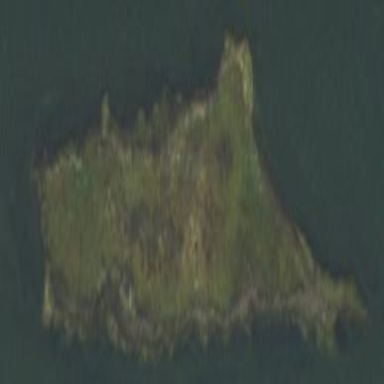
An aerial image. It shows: Islet along the coastline.